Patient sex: M
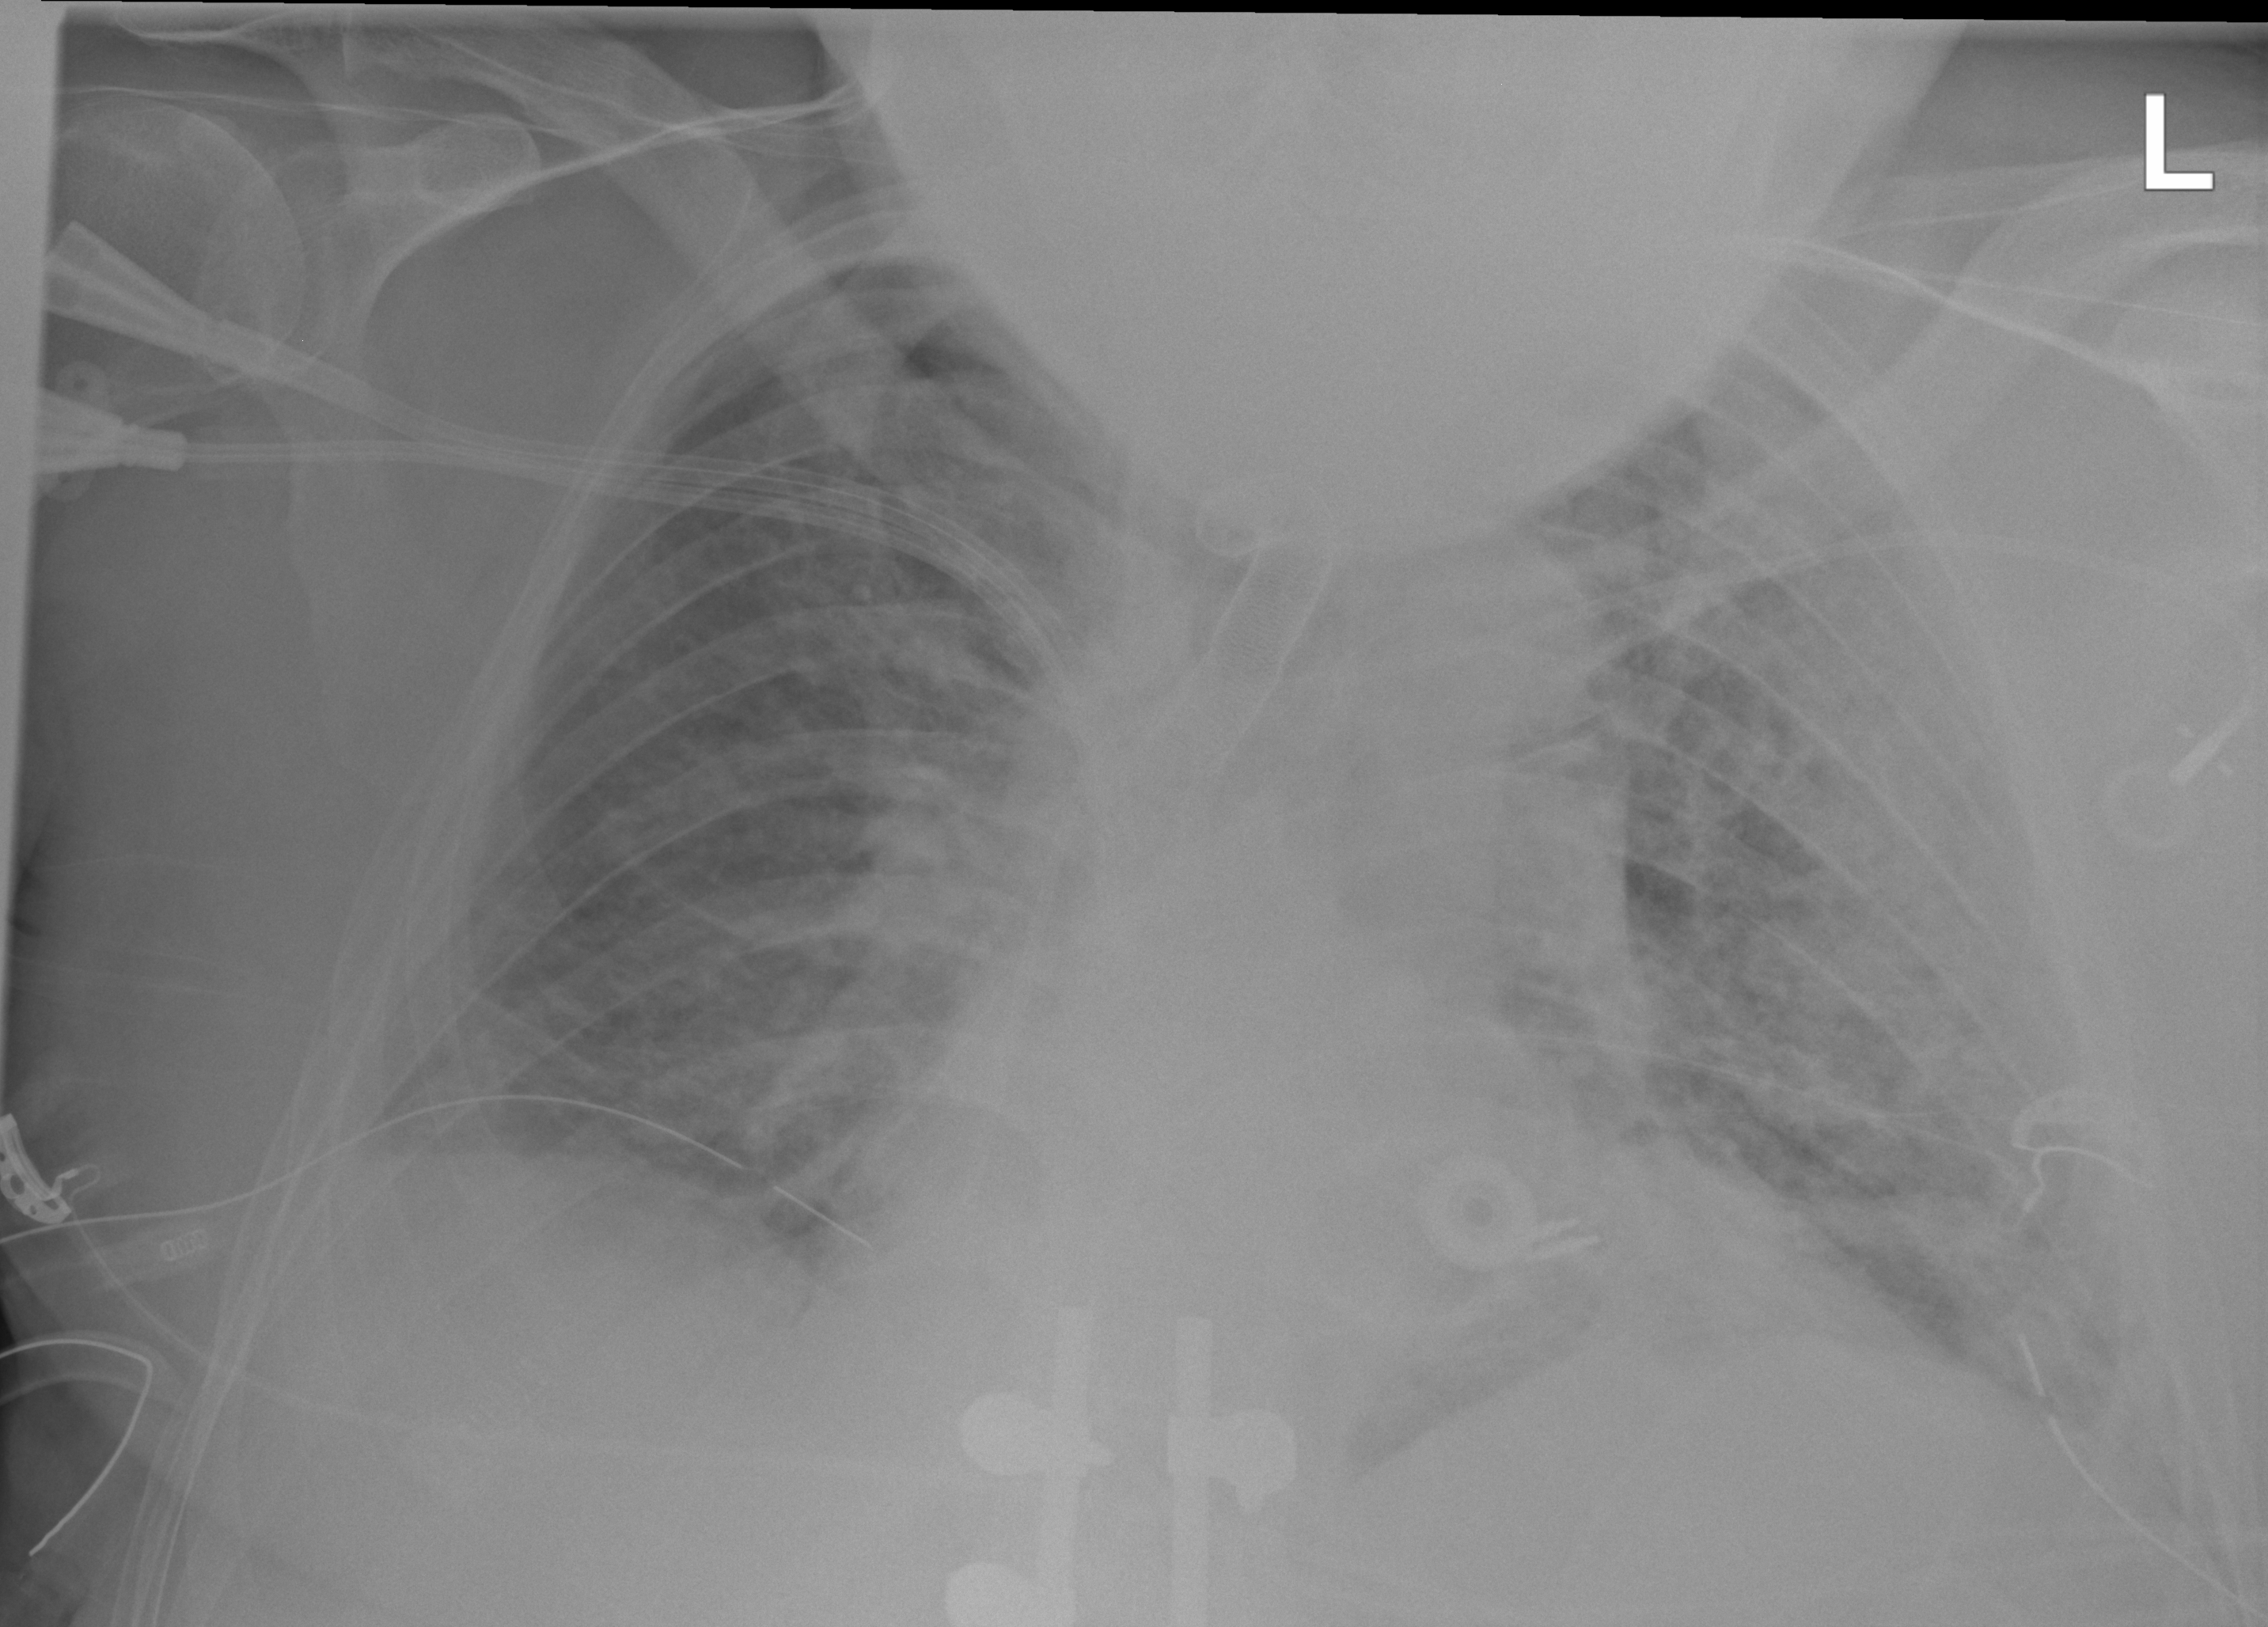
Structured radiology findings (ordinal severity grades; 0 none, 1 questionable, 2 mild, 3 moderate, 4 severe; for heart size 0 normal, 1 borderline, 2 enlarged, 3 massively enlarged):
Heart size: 1
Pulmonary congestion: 2
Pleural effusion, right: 0
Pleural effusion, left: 0
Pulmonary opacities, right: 0
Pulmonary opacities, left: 3
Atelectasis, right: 0
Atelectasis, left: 3